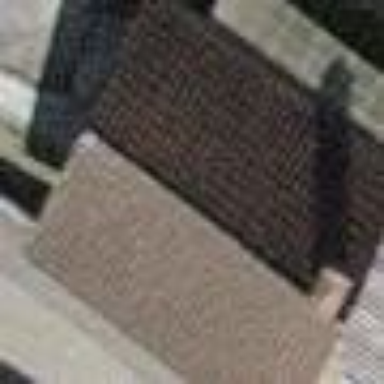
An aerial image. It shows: Shed building.